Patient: sex M, age 46
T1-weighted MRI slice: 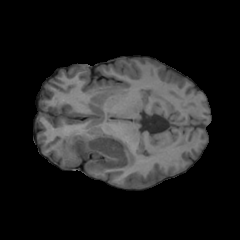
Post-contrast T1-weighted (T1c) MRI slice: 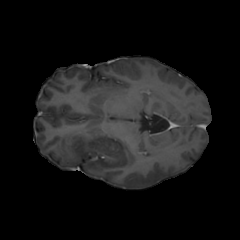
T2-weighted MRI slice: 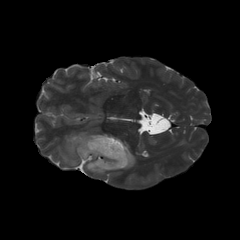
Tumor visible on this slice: yes
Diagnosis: Oligodendroglioma, IDH-mutant, 1p/19q-codeleted
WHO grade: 2